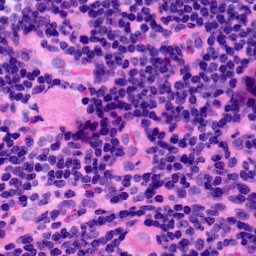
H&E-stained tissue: LymphNode